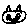
Label: cat